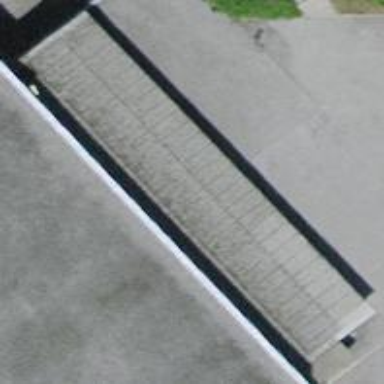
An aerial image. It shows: View of roof of building.